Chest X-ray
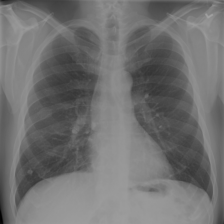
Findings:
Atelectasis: negative
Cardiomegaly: negative
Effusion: negative
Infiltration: positive
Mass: negative
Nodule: negative
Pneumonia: negative
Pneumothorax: negative
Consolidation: negative
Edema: negative
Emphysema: negative
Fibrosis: negative
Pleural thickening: negative
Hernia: negative